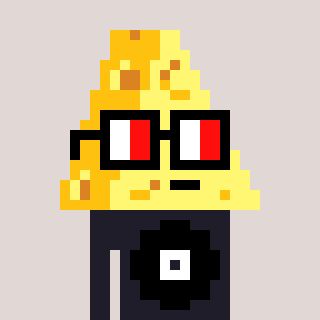
a pixel art character with square glasses with black frames and red eyes, a cheese-shaped head and a grayscale-colored body on a warm background